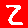
Digit: 2